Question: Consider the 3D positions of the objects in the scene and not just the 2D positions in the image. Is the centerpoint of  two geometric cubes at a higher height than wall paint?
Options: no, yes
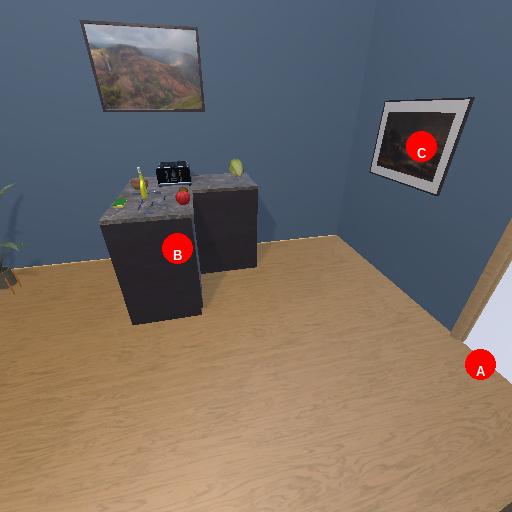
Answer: no